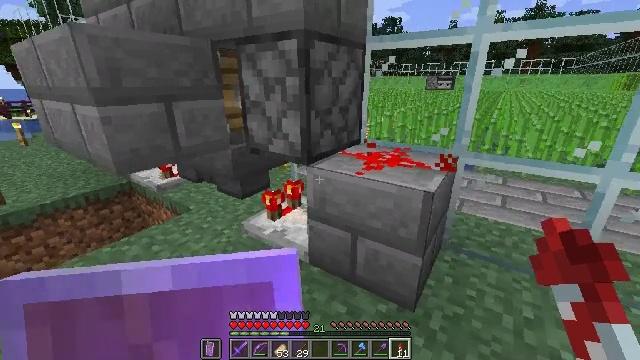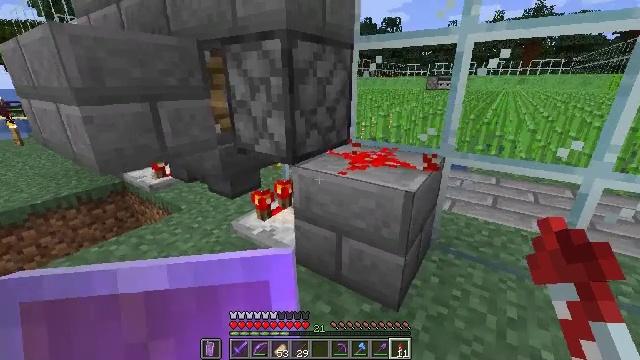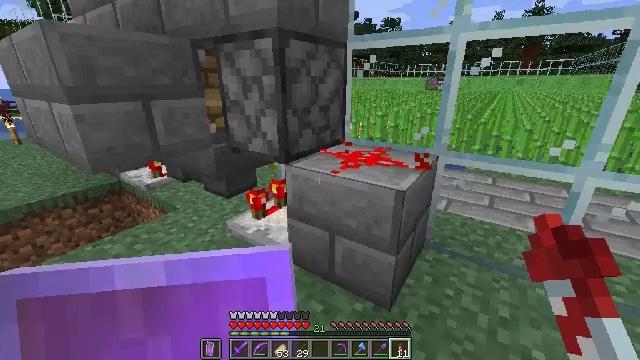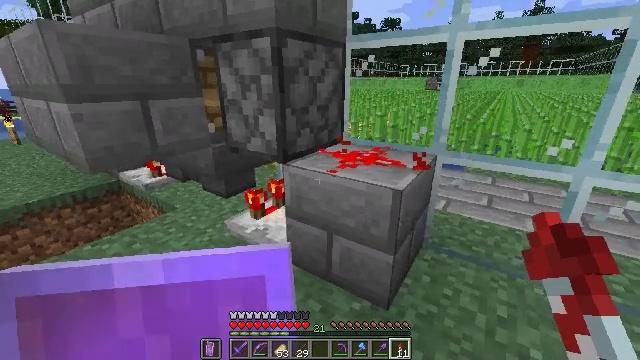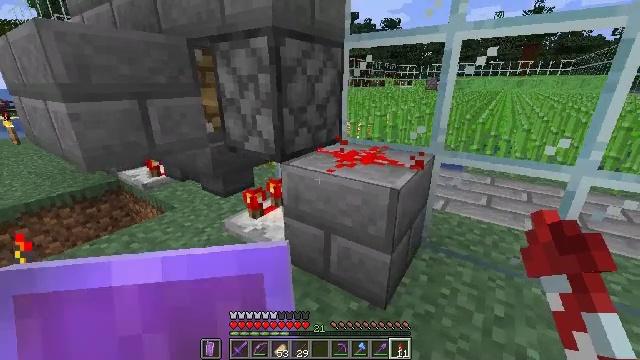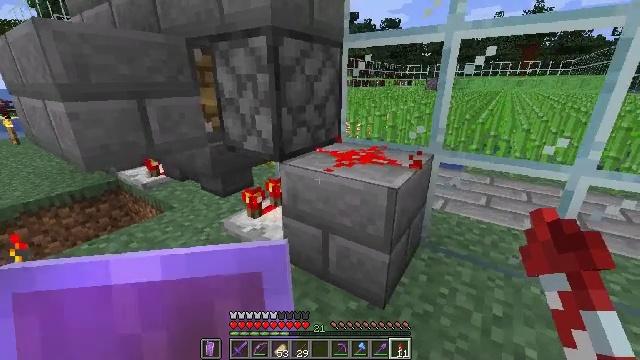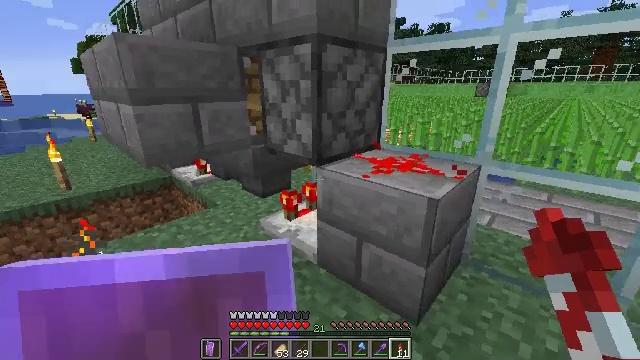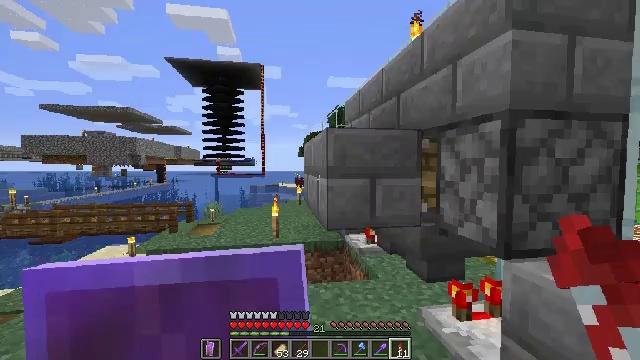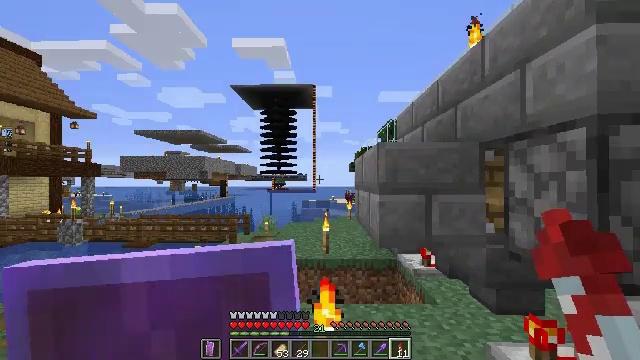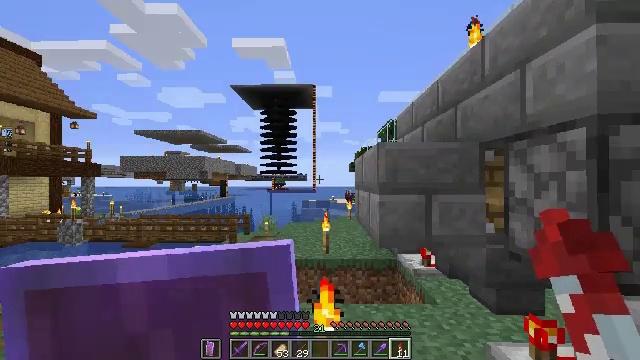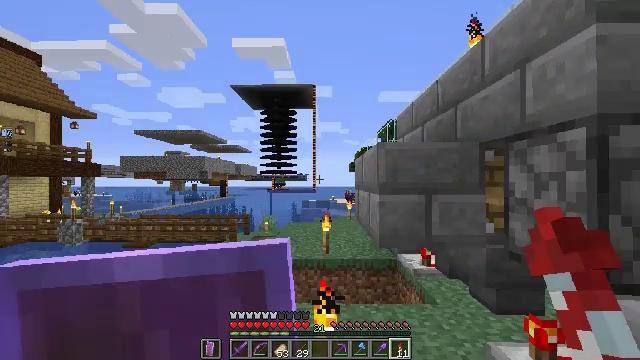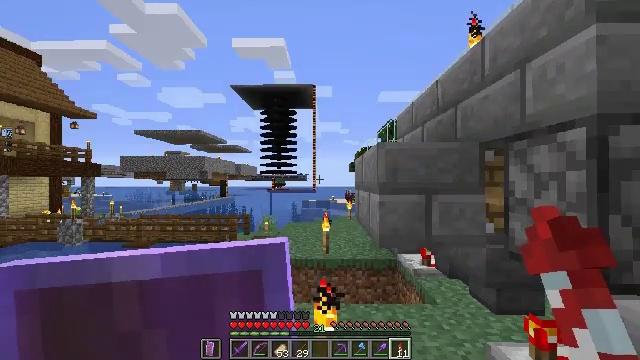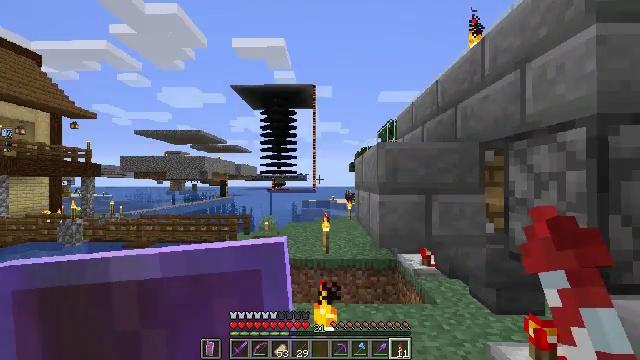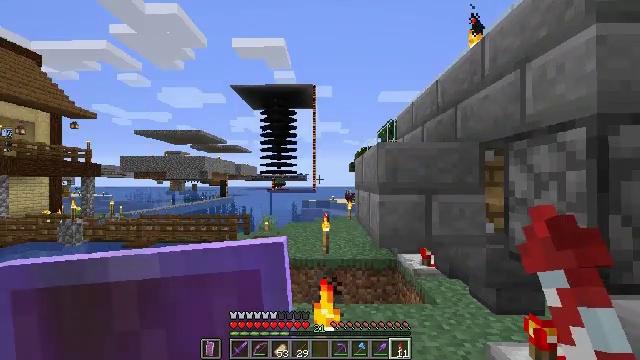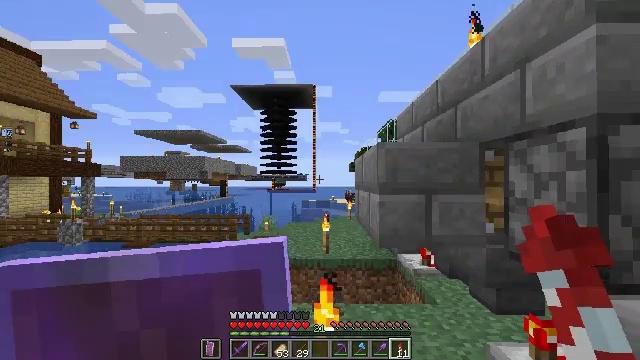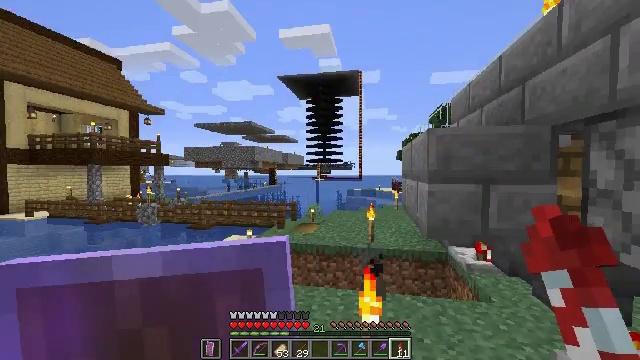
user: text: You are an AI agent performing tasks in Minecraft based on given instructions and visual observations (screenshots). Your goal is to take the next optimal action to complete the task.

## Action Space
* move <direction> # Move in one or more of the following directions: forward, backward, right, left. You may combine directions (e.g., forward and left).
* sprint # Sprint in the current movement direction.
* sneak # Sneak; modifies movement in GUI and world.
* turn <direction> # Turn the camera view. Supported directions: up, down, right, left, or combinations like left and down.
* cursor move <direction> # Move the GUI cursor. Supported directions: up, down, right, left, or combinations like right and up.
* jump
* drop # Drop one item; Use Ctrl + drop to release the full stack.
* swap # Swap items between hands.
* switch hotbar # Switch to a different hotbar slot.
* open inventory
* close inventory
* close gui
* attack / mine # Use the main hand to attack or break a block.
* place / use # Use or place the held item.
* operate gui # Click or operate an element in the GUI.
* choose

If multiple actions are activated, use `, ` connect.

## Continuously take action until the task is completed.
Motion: motion action
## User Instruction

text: Remove wheat seeds from the inventory.
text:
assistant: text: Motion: no_op
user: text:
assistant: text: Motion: no_op
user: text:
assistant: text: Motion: no_op
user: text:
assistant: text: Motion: no_op
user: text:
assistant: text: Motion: no_op
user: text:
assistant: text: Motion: turn left and up
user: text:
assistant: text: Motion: turn left and up
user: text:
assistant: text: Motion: turn left and up
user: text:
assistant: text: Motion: no_op
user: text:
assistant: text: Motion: no_op
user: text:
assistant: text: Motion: no_op
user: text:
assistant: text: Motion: no_op
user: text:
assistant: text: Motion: no_op
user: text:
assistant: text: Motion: no_op
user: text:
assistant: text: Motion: turn left and down
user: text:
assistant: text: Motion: turn left
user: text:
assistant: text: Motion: turn left and down
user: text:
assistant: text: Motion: turn left and down
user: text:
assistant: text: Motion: turn left and down
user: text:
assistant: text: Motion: turn left and down
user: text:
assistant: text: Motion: move forward
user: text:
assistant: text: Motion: move forward
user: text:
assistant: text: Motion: move forward
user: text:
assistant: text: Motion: move forward
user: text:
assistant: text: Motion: move forward
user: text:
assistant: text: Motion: move forward
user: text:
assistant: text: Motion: move forward
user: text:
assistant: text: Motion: move forward
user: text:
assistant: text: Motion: move forward
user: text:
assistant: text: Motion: move forward